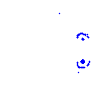
Particle: electron